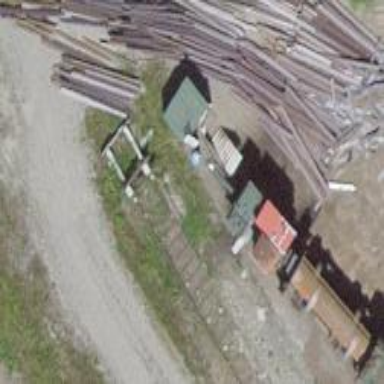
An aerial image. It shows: Railway buffer stop.